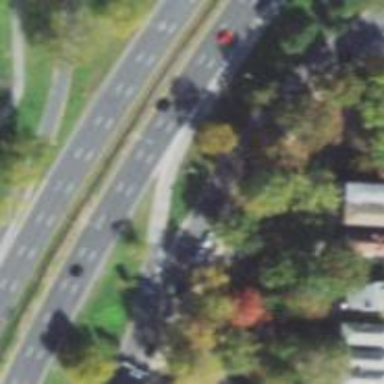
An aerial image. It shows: Asphalt motorway link.